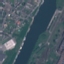
Land use / land cover class: River